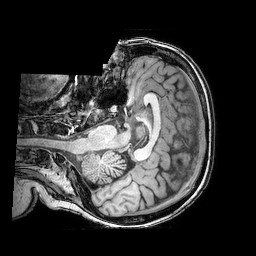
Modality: T1w
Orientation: axial
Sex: female
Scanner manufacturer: philips
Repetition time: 0.008178 s
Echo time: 0.00374 s